Question: I have two view controllers, one by the name of PageMainViewController and the other by the name of PlayerSelectViewController. An integer named 'players' is declared in the .h file of PageMainViewController which will be used to represent how many people are playing. The integer is set in the .m file of PlayerSelectViewController depending on which button was hit.
PageMainViewController.h:
'''
#import <UIKit/UIKit.h>
@interface PageMainViewController : UIViewController
- (IBAction)chooseButton:(id)sender;
@property int players;
@end
'''
PageMainViewController.m:
'''
#import "PageMainViewController.h"
@interface PageMainViewController ()
@end
@implementation PageMainViewController
- (void)viewDidLoad
{
[super viewDidLoad];
}
- (void)didReceiveMemoryWarning
{
[super didReceiveMemoryWarning];
}
- (IBAction)chooseButton:(id)sender {
NSLog(@"Final = %i", _players);
if (_players == 1) {
OnePlayerViewController *onePlayerViewController = [self.storyboard instantiateViewControllerWithIdentifier:@"OnePlayerViewController"];
[self presentViewController:onePlayerViewController animated:YES completion:nil];
}
if (_players == 2) {
TwoPlayersViewController *twoPlayersViewsController = [self.storyboard instantiateViewControllerWithIdentifier:@"TwoPlayersViewController"];
[self presentViewController:twoPlayersViewController animated:YES completion:nil];
}
if (_players == 3) {
ThreePlayersViewController *threePlayersViewController = [self.storyboard instantiateViewControllerWithIdentifier:@"ThreePlayersViewController"];
[self presentViewController:theePlayersViewController animated:YES completion:nil];
}
if (_players == 4) {
FourPlayersViewController *fourPlayersViewController = [self.storyboard instantiateViewControllerWithIdentifier:@"FourPlayersViewController"];
[self presentViewController:fourPlayersViewController animated:YES completion:nil];
}
}
'''
PlayerSelectViewController.h:
'''
#import <UIKit/UIKit.h>
#import "PageMainViewController.h"
@interface PlayerSelectViewController : UIViewController
- (IBAction)onePlayer:(id)sender;
- (IBAction)twoPlayers:(id)sender;
- (IBAction)threePlayers:(id)sender;
- (IBAction)fourPlayers:(id)sender;
@end
'''
PlayerSelectViewController.m:
'''
#import "PlayerSelectViewController.h"
@implementation PlayerSelectViewController
- (IBAction)onePlayer:(id)sender {
PageMainViewController *pageMainViewController = [[PageMainViewController alloc] init];
pageMainViewController.players = 1;
NSLog(@"%i", pageMainViewController.players);
}
- (IBAction)twoPlayers:(id)sender {
PageMainViewController *pageMainViewController = [[PageMainViewController alloc] init];
pageMainViewController.players = 2;
NSLog(@"%i", pageMainViewController.players);
}
- (IBAction)threePlayers:(id)sender {
PageMainViewController *pageMainViewController = [[PageMainViewController alloc] init];
pageMainViewController.players = 3;
NSLog(@"%i", pageMainViewController.players);
}
- (IBAction)fourPlayers:(id)sender {
PageMainViewController *pageMainViewController = [[PageMainViewController alloc] init];
pageMainViewController.players = 4;
NSLog(@"%i", pageMainViewController.players);
}
@end
'''
NSLog:
'''
1
Final = 0
'''

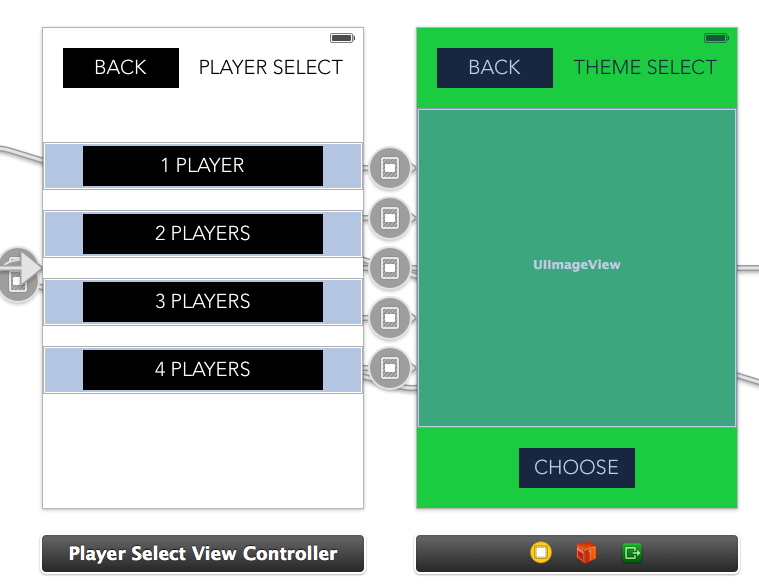
Answer: Each time you select onePlayer/two etc. you are allocating a new instance of PageMainViewController, so it is no longer referencing your initial instance of PageMainViewController.
If PageMainViewController is presenting PlayerSelectViewController, you can refernce the original viewController by changing each IBAction like so:
'''
- (IBAction)onePlayer:(id)sender {
PageMainViewController *pageMainViewController = (PageMainViewController*)[self presentingViewController];
pageMainViewController.players = 1;
NSLog(@"%i", pageMainViewController.players);
}
'''
EDIT: With the new pic you attached the PlayerSelectViewController is presenting the PageMainViewController. You can do it this way:
First, move the players ivar to PlayerSlectViewController like so:
'''
#import <UIKit/UIKit.h>
@interface PlayerSelectViewController : UIViewController
- (IBAction)onePlayer:(id)sender;
- (IBAction)twoPlayers:(id)sender;
- (IBAction)threePlayers:(id)sender;
- (IBAction)fourPlayers:(id)sender;
@property int players;
@end
'''
Remove the one you had in the PageMainViewController .h file
Next update the IBActions for onePlayer, twoPlayer, etc like so:
'''
- (IBAction)onePlayer:(id)sender {
_players = 1;
NSLog(@"%i", _players);
}
'''
Then import PlayerSelectViewController in PageMainViewController.m
'''
#import "PlayerSelectViewController.h"
'''
Finally, update IBAction chooseButton like so:
'''
- (IBAction)chooseButton:(id)sender {
PlayerSelectViewController* presentingVC = (PlayerSelectViewController*)[self presentingViewController];
NSLog(@"Final = %i", presentingVC.players);
if (presentingVC.players == 1) {
OnePlayerViewController *onePlayerViewController = [self.storyboard instantiateViewControllerWithIdentifier:@"OnePlayerViewController"];
[self presentViewController:onePlayerViewController animated:YES completion:nil];
}
if (presentingVC.players == 2) {
TwoPlayersViewController *twoPlayersViewsController = [self.storyboard instantiateViewControllerWithIdentifier:@"TwoPlayersViewController"];
[self presentViewController:twoPlayersViewController animated:YES completion:nil];
}
if (presentingVC.players == 3) {
ThreePlayersViewController *threePlayersViewController = [self.storyboard instantiateViewControllerWithIdentifier:@"ThreePlayersViewController"];
[self presentViewController:theePlayersViewController animated:YES completion:nil];
}
if (presentingVC.players == 4) {
FourPlayersViewController *fourPlayersViewController = [self.storyboard instantiateViewControllerWithIdentifier:@"FourPlayersViewController"];
[self presentViewController:fourPlayersViewController animated:YES completion:nil];
}
}
'''